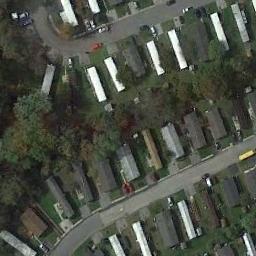
Label: residential